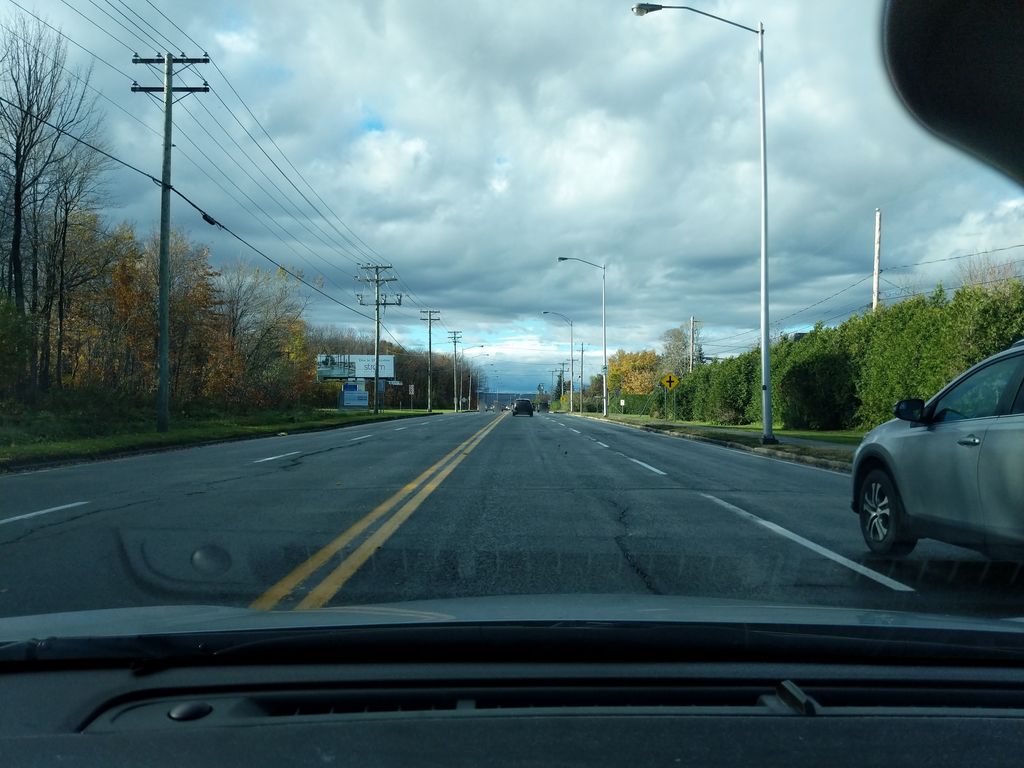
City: quebec_city